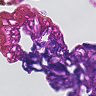
Metastatic tissue present: no